Question: I am new to animation, and trying to write a custom segue to achieve slide out a side menu from left to right, overlay the home view, and occupy half of the screen.

There is a custom segue code:
'''
#import "CustomSegue.h"
@implementation CustomSegue
- (void)perform {
UIViewController *contentVC = self.sourceViewController;
UIViewController *sideBarVC = self.destinationViewController;
CGRect sideFrame = sideBarVC.view.frame;
[sideBarVC.view setFrame: CGRectMake(0, 0, 0, contentVC.view.frame.size.height)];
CGRect animationFrame = contentVC.view.frame;
sideFrame = sideBarVC.view.frame;
animationFrame.size.width = contentVC.view.frame.size.width / 2;
[UIView animateWithDuration:0.3
delay:0.0
options:UIViewAnimationOptionCurveEaseOut
animations:
^{
sideBarVC.view.frame = animationFrame;
}
completion:
^(BOOL finished) {
sideBarVC.view.frame = animationFrame;
contentVC.view.alpha = 0.5f;
[[contentVC.view superview] addSubview:sideBarVC.view];
}];
}
@end
'''
I add some variable to see if the frame is correct, and it is correct when I change the frame.
But I don't see my "expected" animation: sideBarVC.view.frame = animationFrame;
Could some one help on this? Thanks.
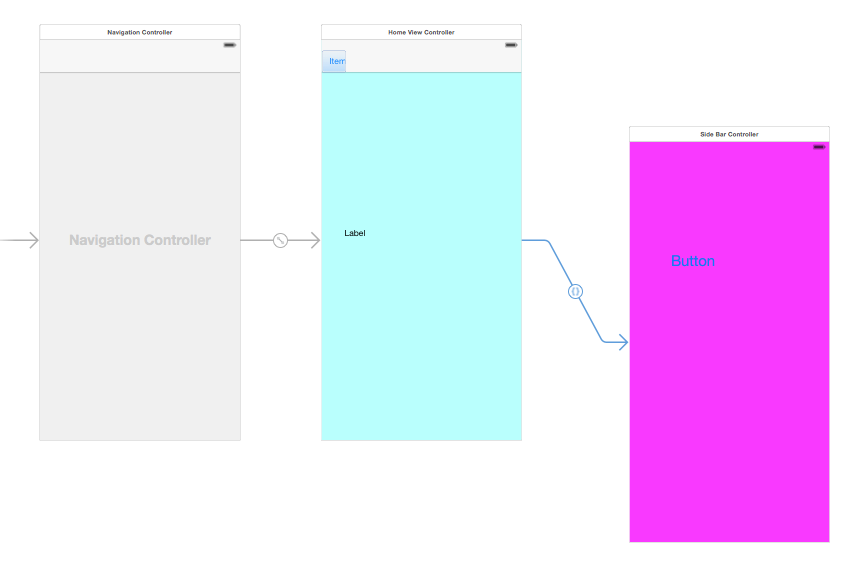
Answer: If you want to have a slide from left to right animation, you will firstly have to set the original X of animating view's frame to be a negative value, then in the animation block, set original x to be 0. Something like that.
'''
sideFrame = sideBarVC.view.frame;
sideBarVC.view.frame = CGRectOffset(sideFrame, - contentVC.view.frame.size.width, 0);
[[contentVC.view superview] addSubview:sideBarVC.view];
[UIView animateWithDuration:0.3 animations:^{
sideBarVC.view.frame = sideFrame;
contentVC.view.alpha = 0.5f;
} completion:nil];
'''
Using your code I don't see animation happens, because 'sideBarVC.view' is added in the completion block of the animation. By then the animation has already finished, and 'sideBarVC.view' is added as subview and its frame is set.